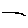
Label: line